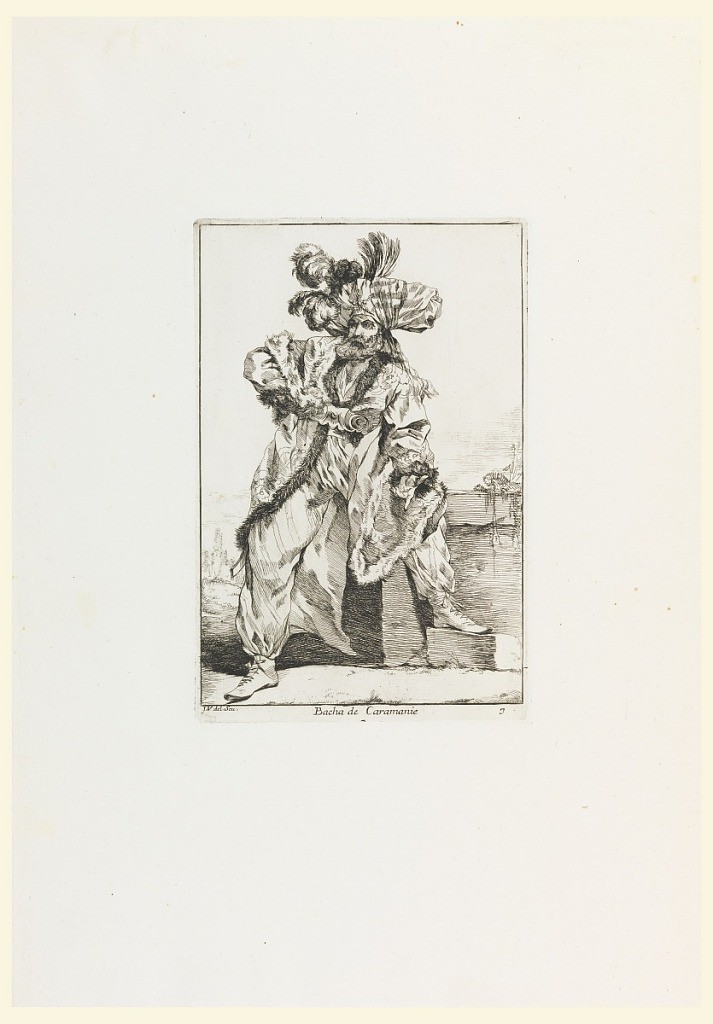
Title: Bacha de Caramanie (A Pasha from Karamin), plate 7 from Caravanne du Sultan à la Mecque (The Sultan's Caravan to Mecca)
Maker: Joseph Marie Vien, French, 1716–1809
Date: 1748
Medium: Etching on off-white laid paper
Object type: Print
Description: Bearded man in Turkish costume leans (or sits) on wall with landscape beyond. His left hand is open on his knee, palm up and index finger and thumb extended. He wears large plumed and jewled turban. Below, the title and artist's initials.